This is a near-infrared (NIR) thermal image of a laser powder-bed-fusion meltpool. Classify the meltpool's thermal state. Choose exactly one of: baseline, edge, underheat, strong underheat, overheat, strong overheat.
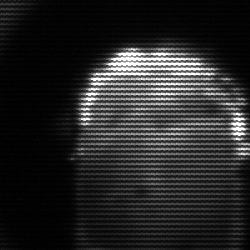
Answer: baseline